Question: I don't understand why my code in JSP file is executed three times.
I'm using Tomcat 9.0.12 configured in Intellij IDE.
Code in JSP
'''
<%@ page contentType="text/html;charset=UTF-8" language="java" %>
<html>
<head>
<title>$Title$</title>
</head>
<body>
<%! String foo = "foo";
String bar = "bar";
StringBuilder sb = new StringBuilder();%>
<% sb.append(foo).append(bar).toString();%>
<%=sb%>
</body>
</html>
'''
And after running Tomcat server result in page is:

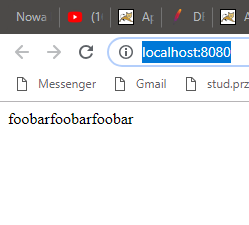
Answer: Try to add it in separation like following:
'''
<%
String foo = "foo";
String bar = "bar";
StringBuilder sb = new StringBuilder();
sb.append(foo);
sb.append(bar);
%>
<%= sb.toString();%>
'''